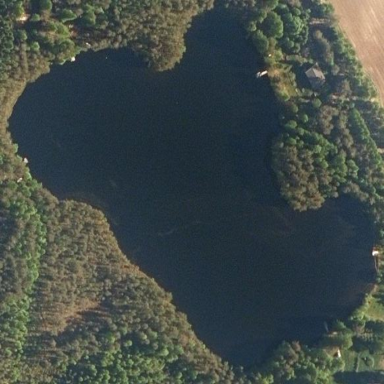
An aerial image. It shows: Beautiful lake surrounded by nature.